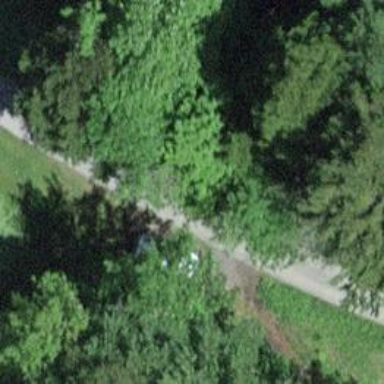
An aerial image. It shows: Culvert tunnel.